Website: apple
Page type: customer-info-address
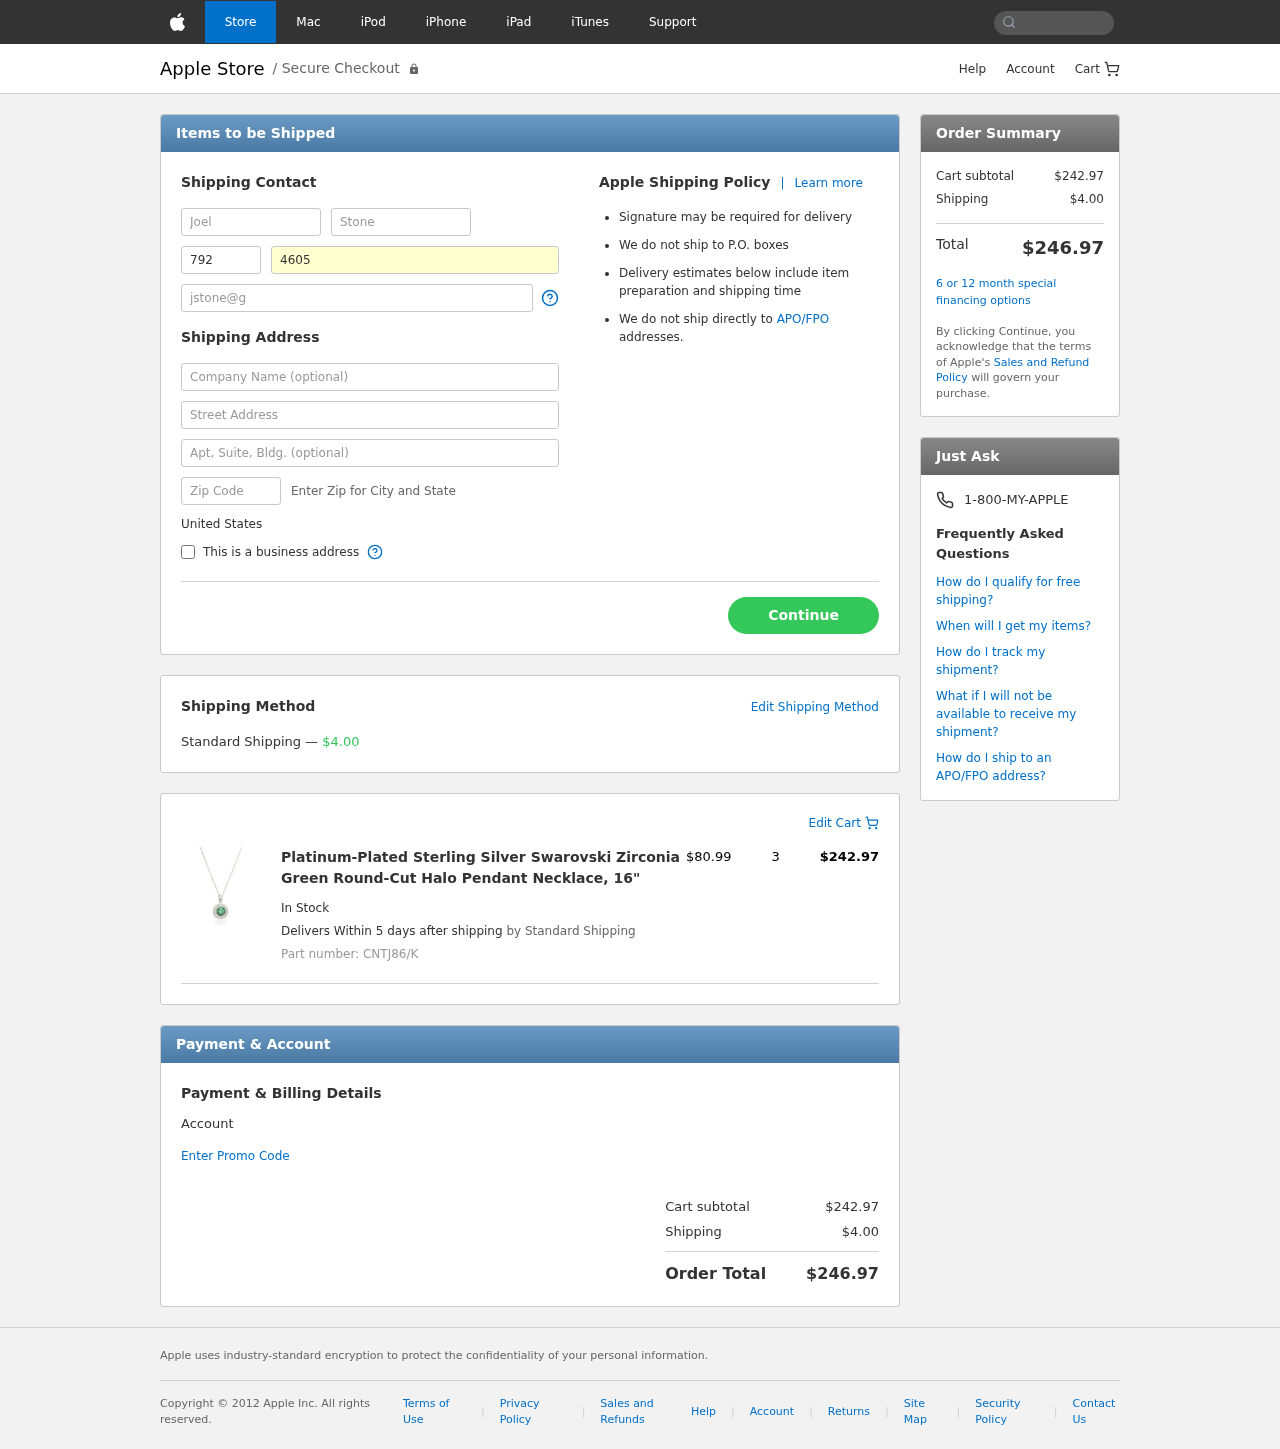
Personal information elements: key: PII_COUNTRY
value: United States
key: PII_FIRSTNAME
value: Joel
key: PII_LASTNAME
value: Stone
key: PII_PHONE_AREA
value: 792
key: PII_PHONE_LINE
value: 4605
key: PII_EMAIL
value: jstone@gmail.com
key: PII_COMPANY
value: Brown-Henderson
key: PII_STREET
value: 62017 Emily Creek Apt. 423
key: PII_STREET2
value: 582 Brown Squares Suite 914
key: PII_POSTCODE
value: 30515
Product elements: key: PRODUCT1_NAME
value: Platinum-Plated Sterling Silver Swarovski Zirconia Green Round-Cut Halo Pendant Necklace, 16"
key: PRODUCT1_PRICE
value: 80.99
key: PRODUCT1_QUANTITY
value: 3
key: PRODUCT1_SKU
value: CNTJ86/K
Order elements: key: ORDER_SHIPPING_COST
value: $4.00
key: ORDER_ITEM_TOTAL
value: $242.97
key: ORDER_SUBTOTAL
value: $242.97
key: ORDER_TOTAL
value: $246.97